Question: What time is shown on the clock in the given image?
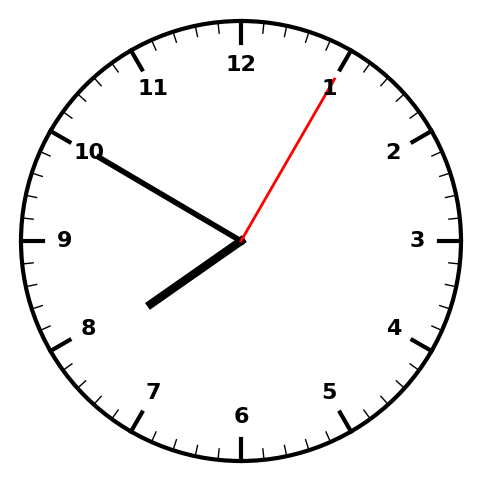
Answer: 07:50:05